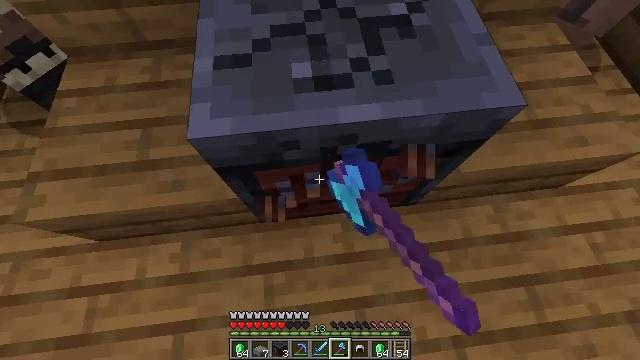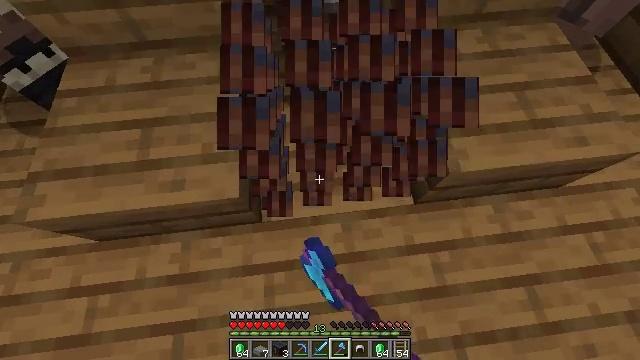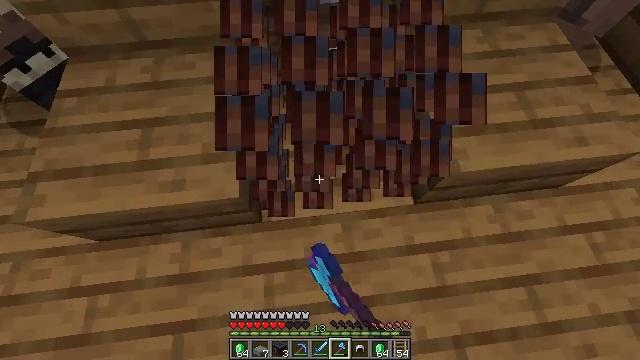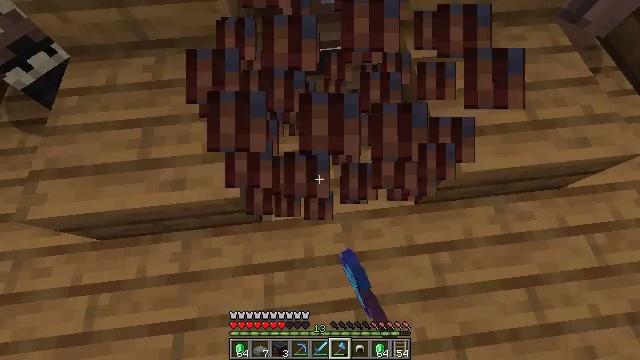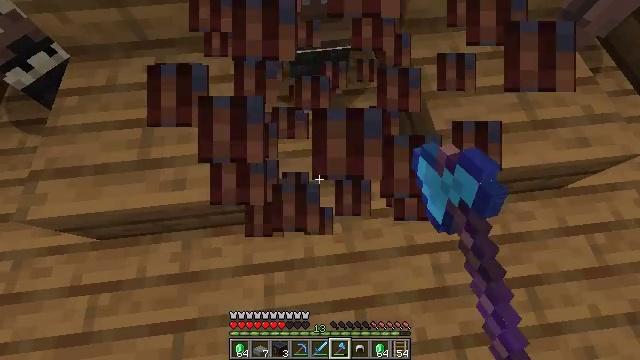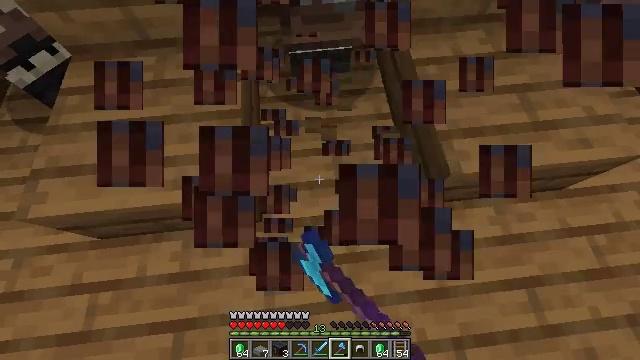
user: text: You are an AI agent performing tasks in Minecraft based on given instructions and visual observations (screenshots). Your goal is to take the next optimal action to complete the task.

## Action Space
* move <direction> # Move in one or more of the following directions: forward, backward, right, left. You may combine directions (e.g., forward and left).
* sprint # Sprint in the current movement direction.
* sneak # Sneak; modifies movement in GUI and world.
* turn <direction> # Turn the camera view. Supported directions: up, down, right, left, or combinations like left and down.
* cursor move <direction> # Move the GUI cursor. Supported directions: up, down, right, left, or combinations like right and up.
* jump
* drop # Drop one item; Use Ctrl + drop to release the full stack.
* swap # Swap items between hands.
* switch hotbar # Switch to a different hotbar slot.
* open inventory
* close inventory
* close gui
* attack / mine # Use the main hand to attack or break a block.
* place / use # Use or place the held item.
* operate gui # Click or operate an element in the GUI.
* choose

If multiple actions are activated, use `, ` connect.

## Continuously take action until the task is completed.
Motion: motion action
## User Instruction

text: Retrieve the smithing table you placed.
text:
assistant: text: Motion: attack / mine
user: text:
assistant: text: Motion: attack / mine
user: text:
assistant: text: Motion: attack / mine
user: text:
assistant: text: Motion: attack / mine
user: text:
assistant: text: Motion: attack / mine
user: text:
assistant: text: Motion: attack / mine